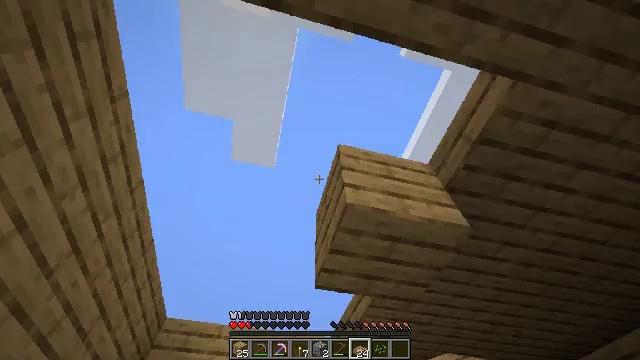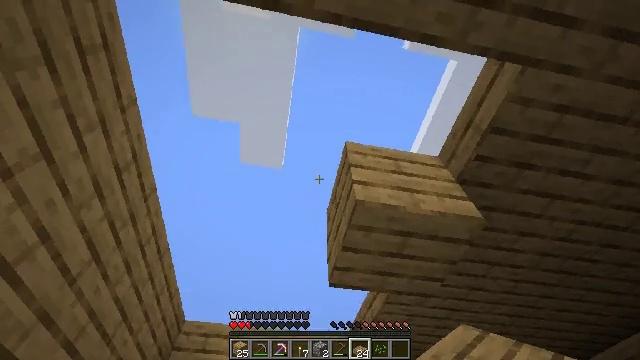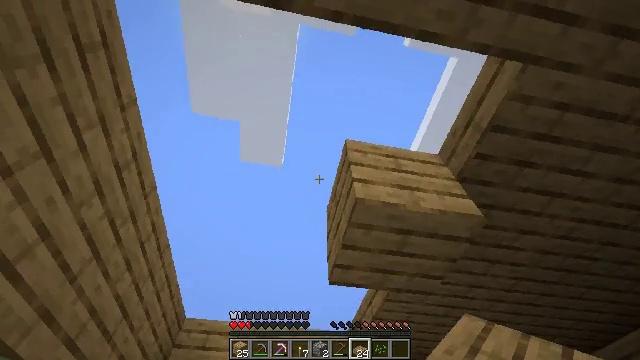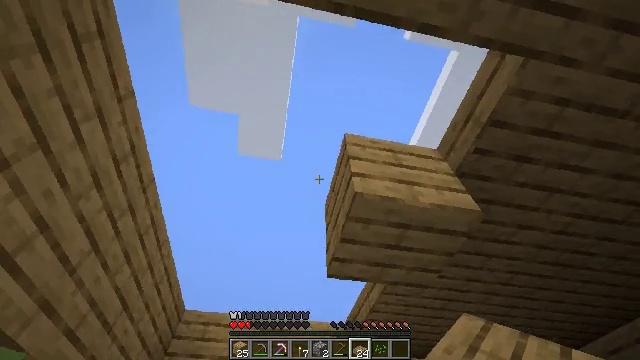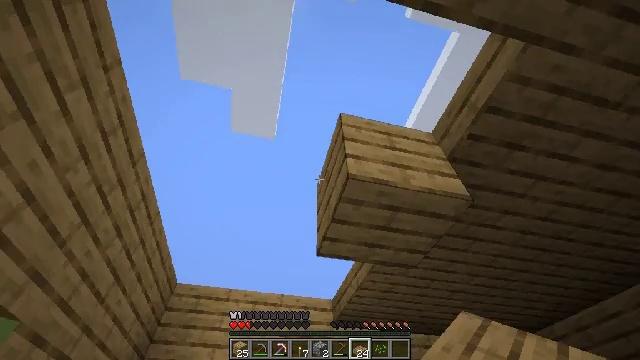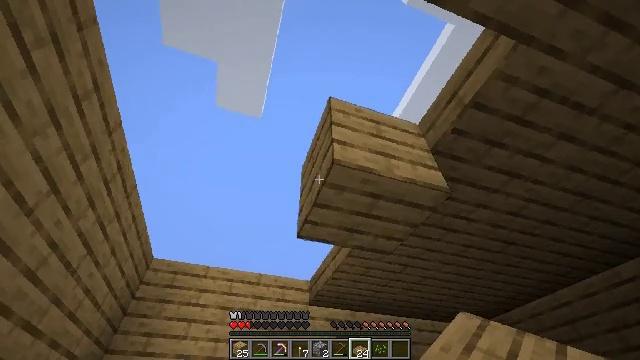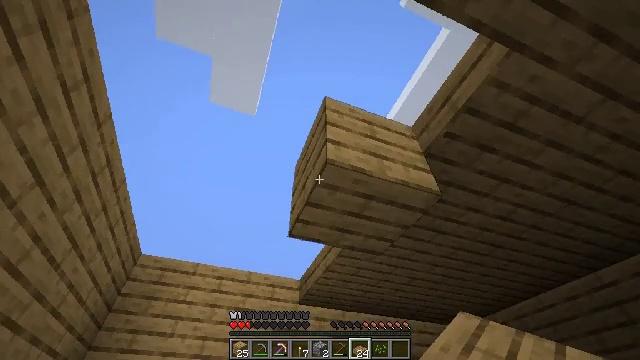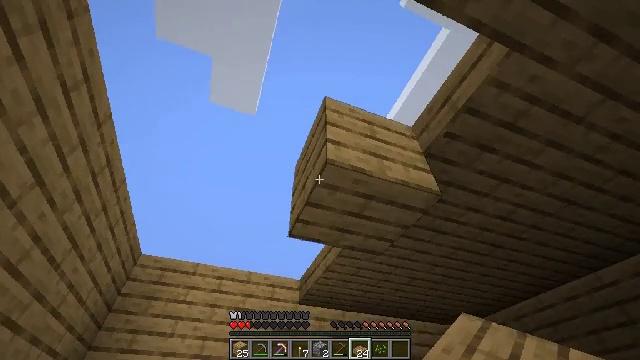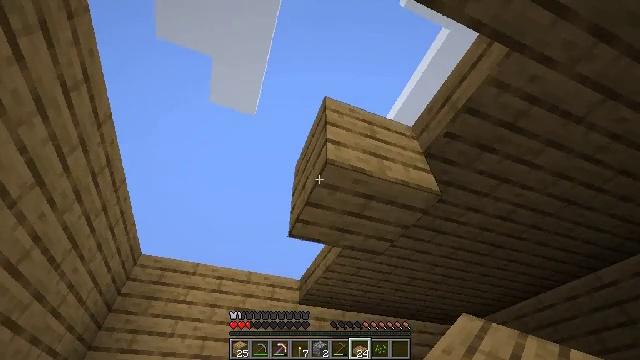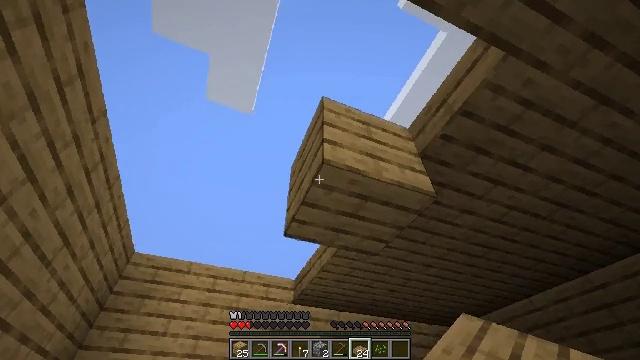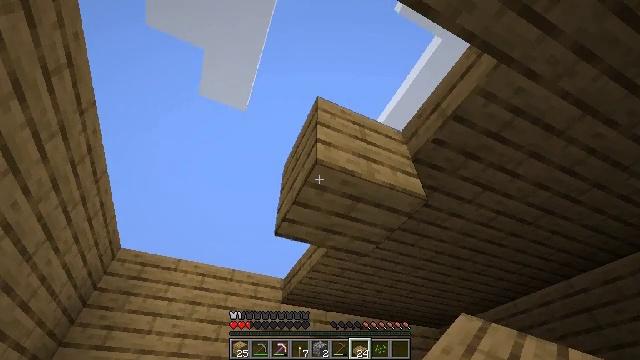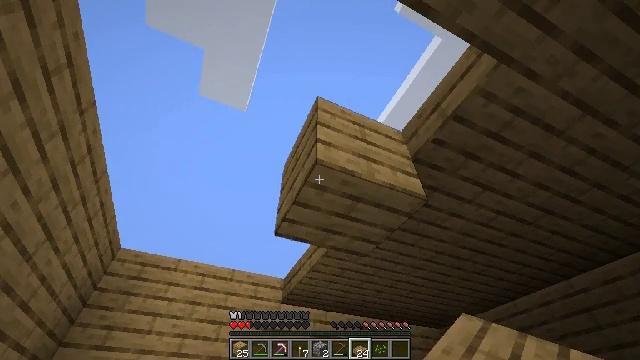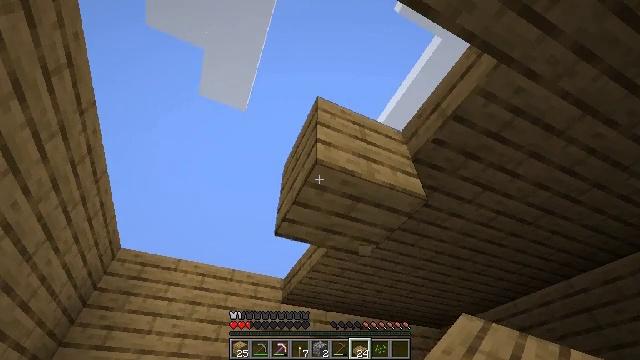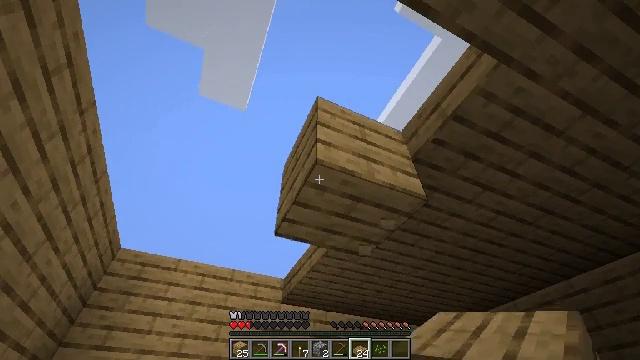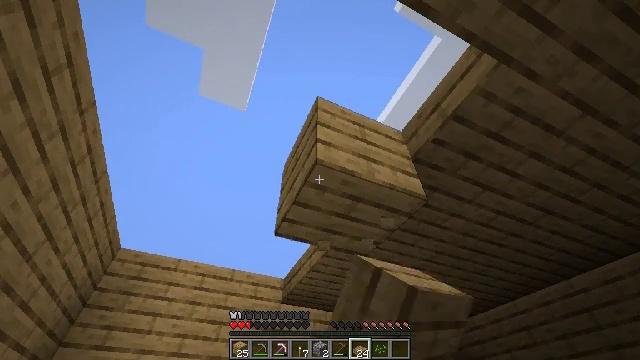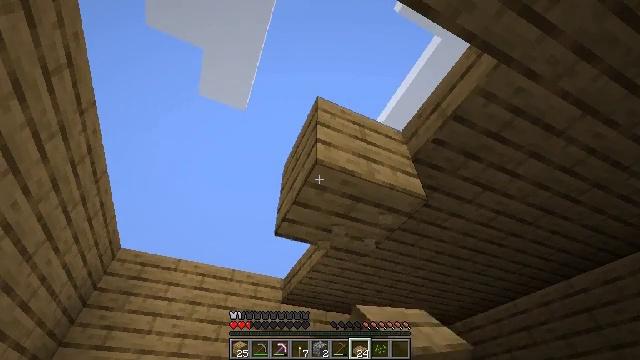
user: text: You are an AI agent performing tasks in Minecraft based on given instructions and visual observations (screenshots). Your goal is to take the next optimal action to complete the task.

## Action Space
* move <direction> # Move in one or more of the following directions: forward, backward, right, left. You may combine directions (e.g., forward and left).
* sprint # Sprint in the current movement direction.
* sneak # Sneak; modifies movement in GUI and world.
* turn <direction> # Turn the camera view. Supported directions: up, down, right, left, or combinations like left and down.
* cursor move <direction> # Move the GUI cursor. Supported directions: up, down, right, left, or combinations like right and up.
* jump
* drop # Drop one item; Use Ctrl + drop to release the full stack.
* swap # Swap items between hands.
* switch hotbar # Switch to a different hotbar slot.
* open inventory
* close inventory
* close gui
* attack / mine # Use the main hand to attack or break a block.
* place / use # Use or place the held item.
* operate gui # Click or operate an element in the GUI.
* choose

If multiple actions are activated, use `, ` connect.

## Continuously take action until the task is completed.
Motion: motion action
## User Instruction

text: Dig up the oak slab used in construction.
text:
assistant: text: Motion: turn left
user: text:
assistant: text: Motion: no_op
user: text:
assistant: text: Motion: turn down
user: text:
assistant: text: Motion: turn right and down
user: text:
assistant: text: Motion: turn right and down
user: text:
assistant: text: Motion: turn right
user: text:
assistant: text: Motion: no_op
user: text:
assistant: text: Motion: no_op
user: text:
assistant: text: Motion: turn right
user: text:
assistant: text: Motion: turn right
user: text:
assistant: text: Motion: no_op
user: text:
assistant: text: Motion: attack / mine
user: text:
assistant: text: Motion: attack / mine
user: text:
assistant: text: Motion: attack / mine
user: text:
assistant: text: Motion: attack / mine
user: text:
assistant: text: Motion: attack / mine
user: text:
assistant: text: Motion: attack / mine
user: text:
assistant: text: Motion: attack / mine
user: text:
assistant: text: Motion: turn down, attack / mine
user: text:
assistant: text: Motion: attack / mine
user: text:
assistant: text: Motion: attack / mine
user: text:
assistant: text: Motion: attack / mine
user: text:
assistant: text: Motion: attack / mine
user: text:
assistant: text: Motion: attack / mine
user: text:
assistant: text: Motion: attack / mine
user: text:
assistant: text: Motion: attack / mine
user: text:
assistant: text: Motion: attack / mine
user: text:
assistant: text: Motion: attack / mine
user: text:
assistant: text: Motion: attack / mine
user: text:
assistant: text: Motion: attack / mine